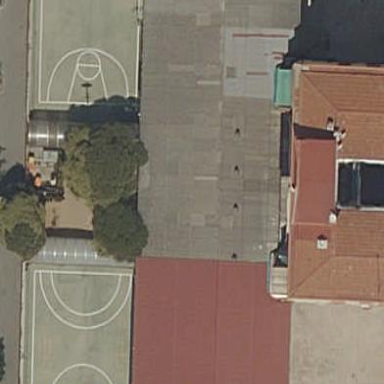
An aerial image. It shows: School.